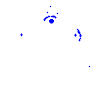
Particle: electron